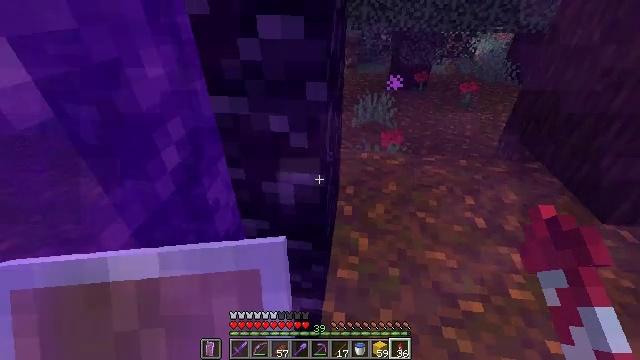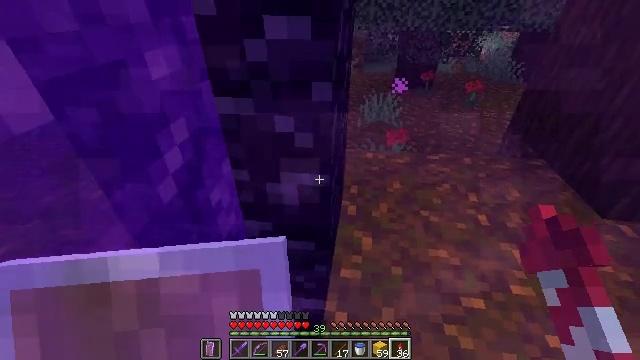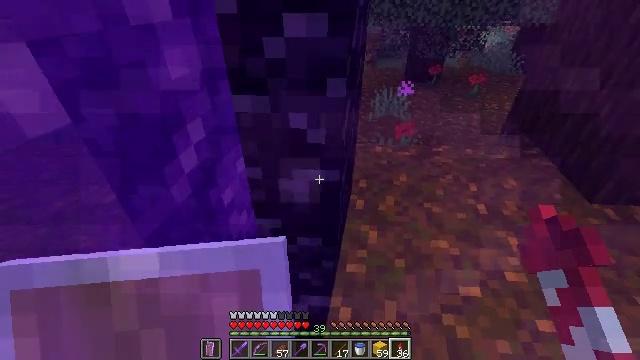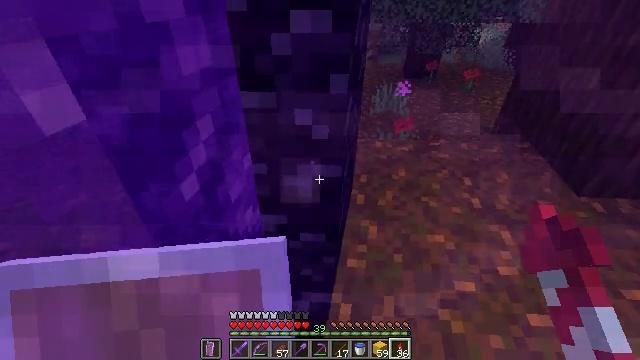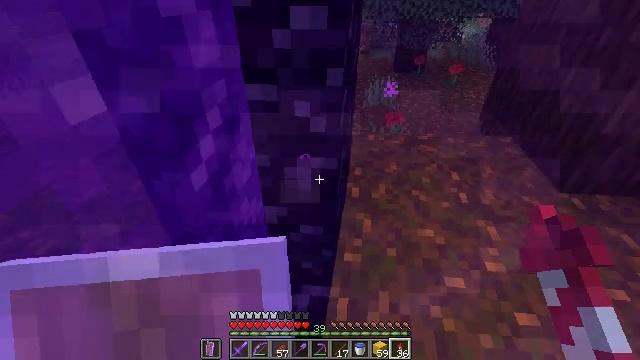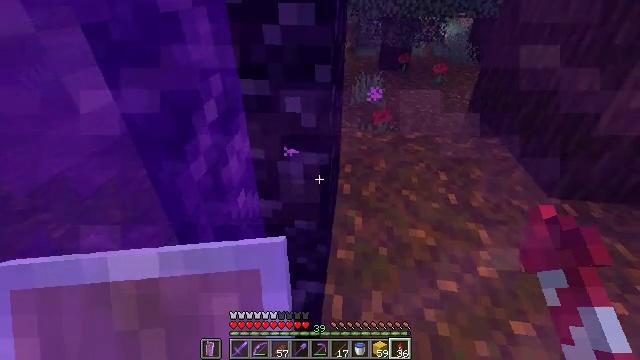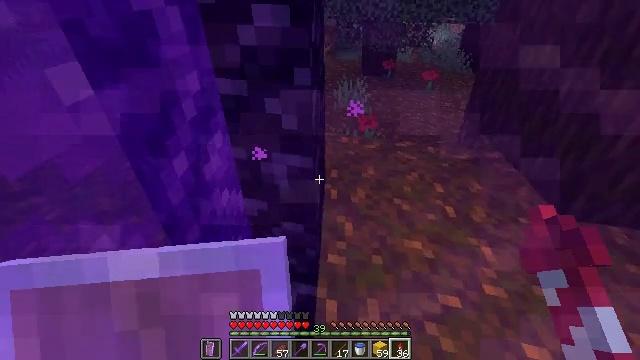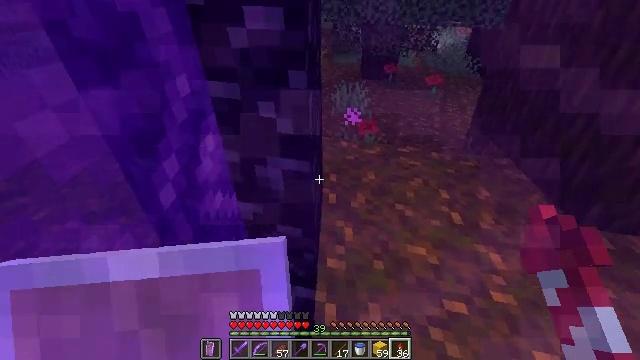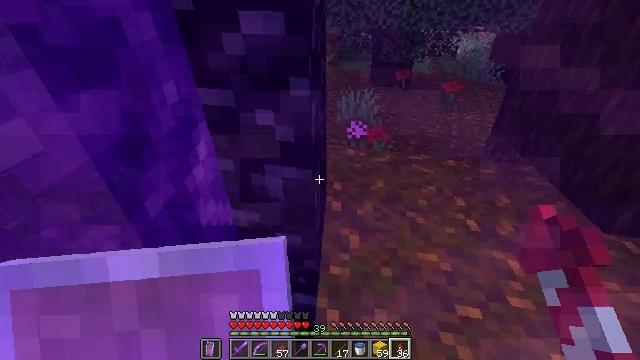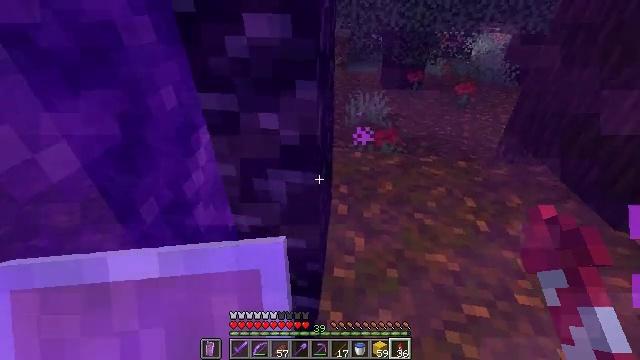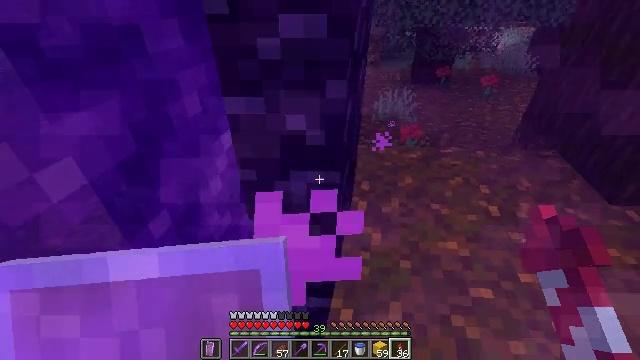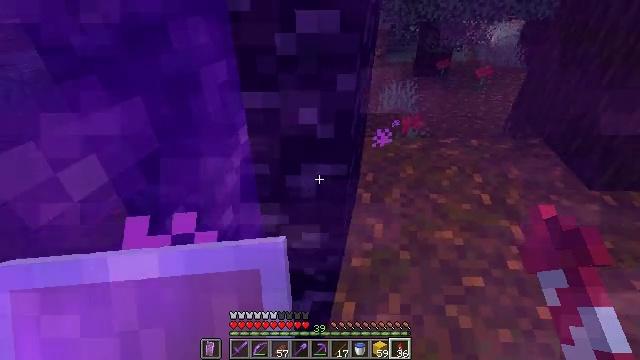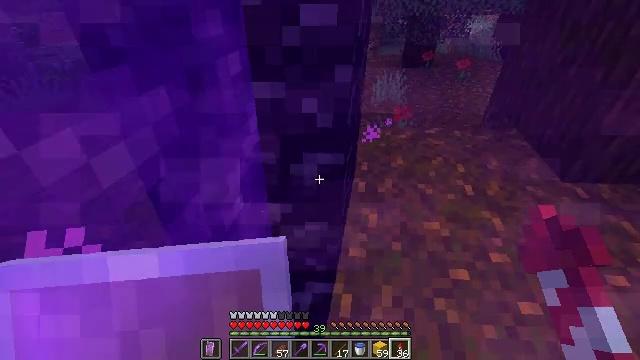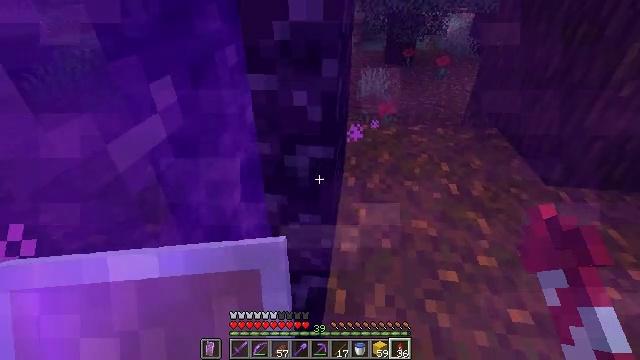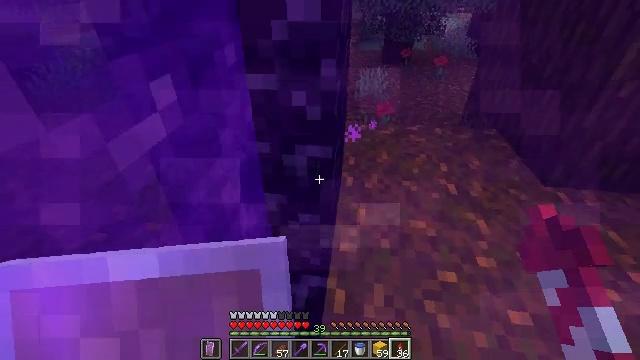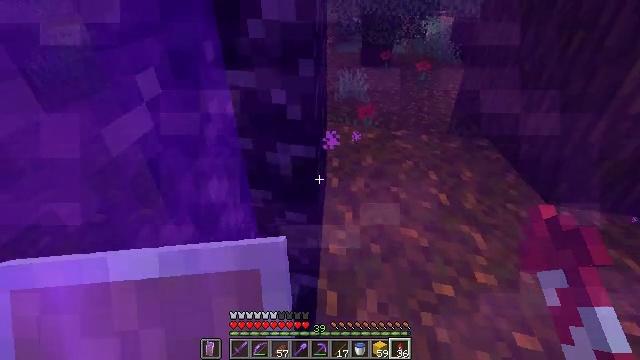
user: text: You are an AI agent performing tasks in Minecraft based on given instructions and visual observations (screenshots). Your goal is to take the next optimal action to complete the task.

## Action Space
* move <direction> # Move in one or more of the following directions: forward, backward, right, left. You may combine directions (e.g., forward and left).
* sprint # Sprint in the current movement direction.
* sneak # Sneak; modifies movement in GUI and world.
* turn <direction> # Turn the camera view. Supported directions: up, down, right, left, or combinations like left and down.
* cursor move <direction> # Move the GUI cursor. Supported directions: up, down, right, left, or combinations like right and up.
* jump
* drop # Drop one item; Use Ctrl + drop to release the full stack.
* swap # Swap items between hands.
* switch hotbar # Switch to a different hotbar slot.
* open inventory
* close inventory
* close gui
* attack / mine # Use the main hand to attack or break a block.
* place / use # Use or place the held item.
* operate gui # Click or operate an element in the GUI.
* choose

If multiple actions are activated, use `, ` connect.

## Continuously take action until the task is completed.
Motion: motion action
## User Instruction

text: craft item cyan carpet
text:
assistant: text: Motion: no_op
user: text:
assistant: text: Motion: no_op
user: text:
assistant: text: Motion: no_op
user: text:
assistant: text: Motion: no_op
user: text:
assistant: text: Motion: no_op
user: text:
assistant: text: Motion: no_op
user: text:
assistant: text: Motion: no_op
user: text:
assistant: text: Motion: no_op
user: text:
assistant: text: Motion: no_op
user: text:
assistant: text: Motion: no_op
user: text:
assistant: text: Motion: no_op
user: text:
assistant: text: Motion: no_op
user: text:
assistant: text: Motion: no_op
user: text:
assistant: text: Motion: no_op
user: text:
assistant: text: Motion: no_op
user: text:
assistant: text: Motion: no_op
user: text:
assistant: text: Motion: no_op
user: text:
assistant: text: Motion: no_op
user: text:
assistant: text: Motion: no_op
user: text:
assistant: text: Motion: no_op
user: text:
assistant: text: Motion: no_op
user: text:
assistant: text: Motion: no_op
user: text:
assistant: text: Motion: no_op
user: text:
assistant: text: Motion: no_op
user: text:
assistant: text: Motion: no_op
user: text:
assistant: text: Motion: no_op
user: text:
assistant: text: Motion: no_op
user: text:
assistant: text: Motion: no_op
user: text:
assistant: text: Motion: no_op
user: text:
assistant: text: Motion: no_op